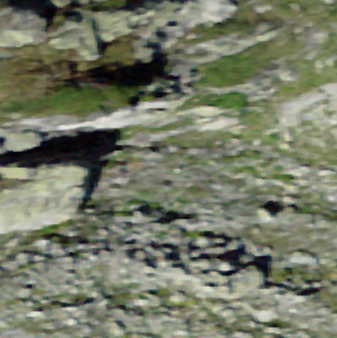
Label: bouldering_area